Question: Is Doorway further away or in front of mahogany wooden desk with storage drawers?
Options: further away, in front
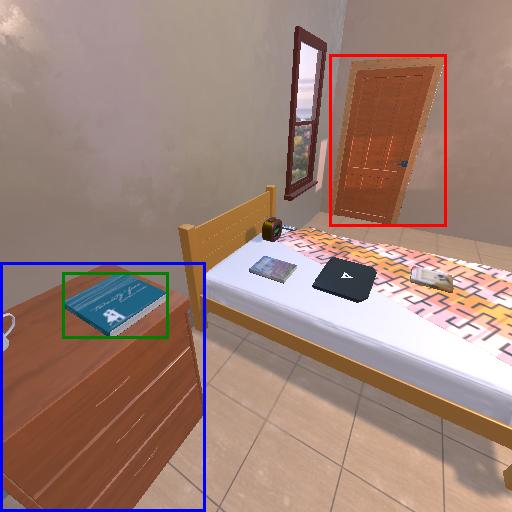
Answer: further away